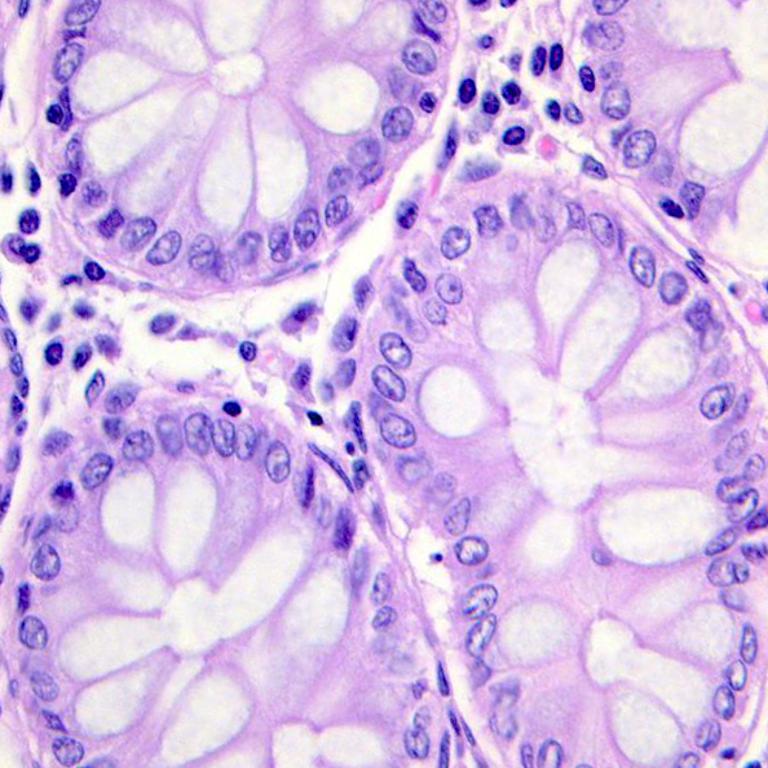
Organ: colon
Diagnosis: benign